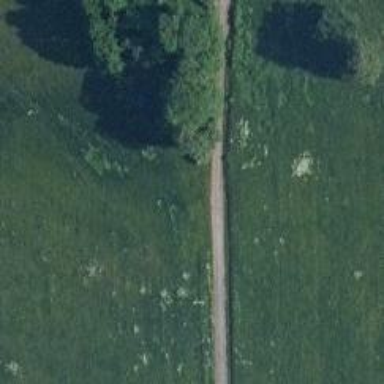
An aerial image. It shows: Unclassified road.